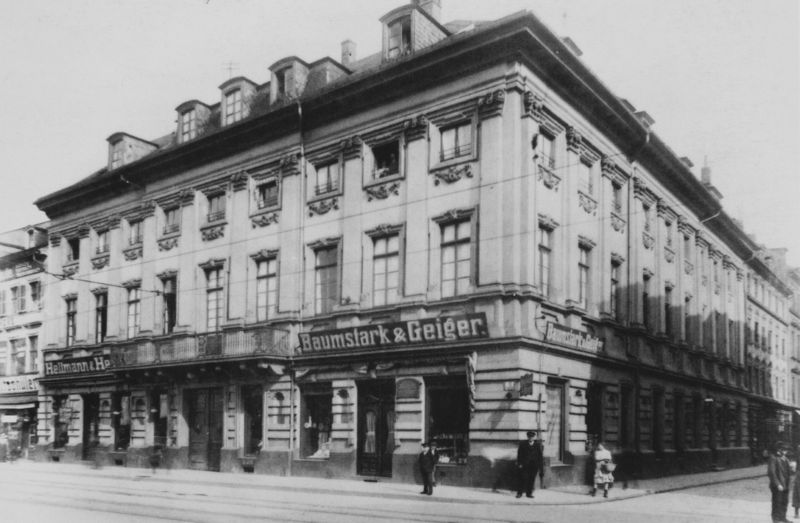
Titel: Außenansicht des
Oppenheimerschen Hauses am Markt in Mannheim
Künstler: Jakob Rischer
Standort: Mannheim
Institution: Oppenheimersches Haus am Markt
Schlagwörter: himmel, mann, schatten, weiß, frauen, menschen, stadt, fenster, frau, fussgänger, grau, hut, kleid, licht, männer, schaufenster, schwarz, strasse, tür, dach, gebäude, haus, leute, architektur, girlande, front, rund, balkon, ecke, ansicht, fassade, geschäft, passanten, perspektive, türen, giebel, sprossenfenster, fabrik, geschäfte, laden, werbung, pilaster, korb, foto, fotografie, photographie, kante, eingang, erker, schild, eckhaus, berlin, bürgersteig, gehsteig, hauswand, münchen, fenstr, palazzo, kabel, dachfenster, gauben, kreuzung, regenrinne, schwarz-weiß, gehweg, trottoir, buchstaben, bordstein, reklame, tasche, photo, geiger, werkstatt, handtasche, risalit, hellgrau, mansarde, dachgauben, gaube, geschosse, parterre, schienen, fotographie, stockwerke, draht, firma, strassenecke, kapitel, feston, straßenbahn, tram, trambahn, drähte, fensterfront, bossen, eckbetonung, bossierung, festons, baluster, toreinfahrt, kaufhaus, geschäftshaus, leitung, schil, hausecke, beletage, firmenschild, straßenbahnschienen, baumstark, baumstark & geiger, dachtraube, eckbebauung, gescháft, ladentür, mansardenfenster, stassenbahn, sußgänger, heilmann, frauu, 20. jahrhundert, 50er, mitthaus, hellmann